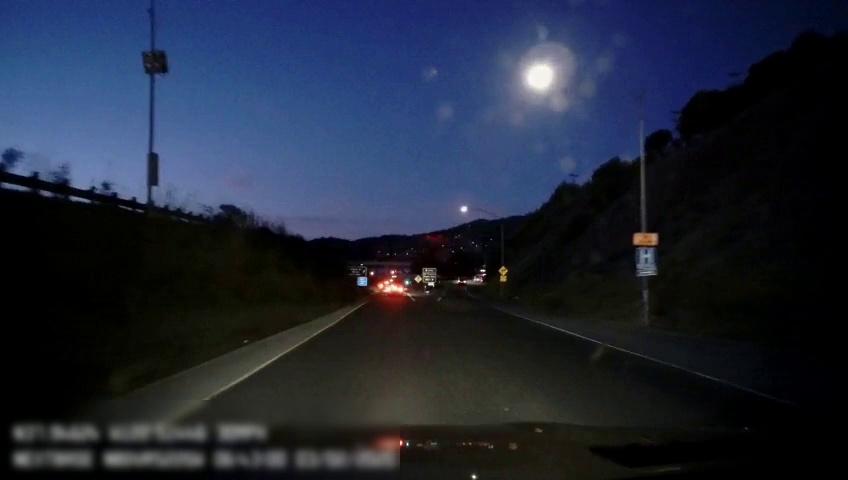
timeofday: Night
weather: Other
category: Drivable Space
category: Lanes | Current Lane
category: Lanes | Alternate Lane
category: Lanes | Alternate Lane
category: Lanes | Alternate Lane
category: Traffic | Signs
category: Traffic | Signs
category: Traffic | Signs
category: Traffic | Signs
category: Traffic | Signs
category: Traffic | Signs